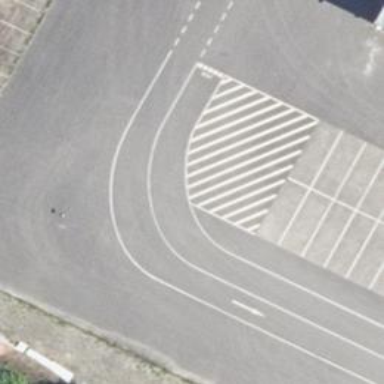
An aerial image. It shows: Asphalt driveway designated as service road.